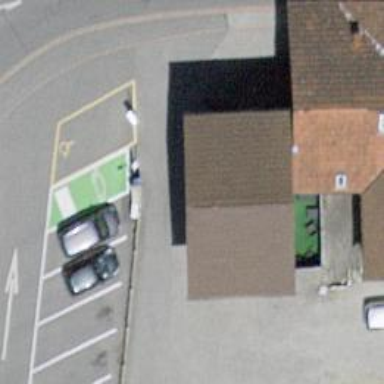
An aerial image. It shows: Charging station.